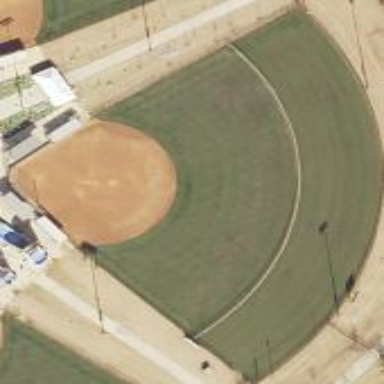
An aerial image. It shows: Softball pitch for leisure sports.